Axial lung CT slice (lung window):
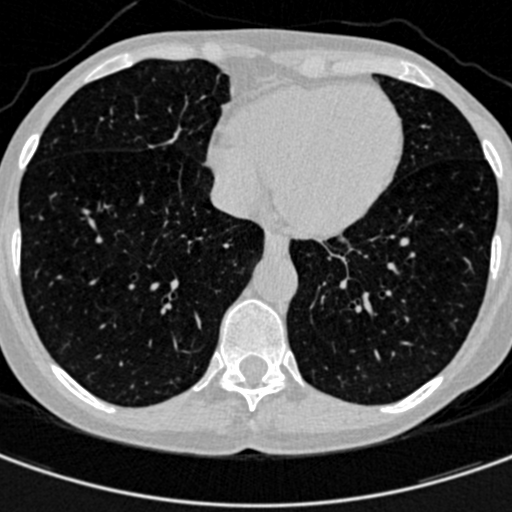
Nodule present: no